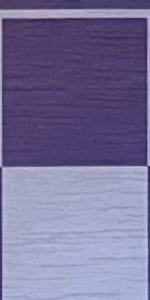
Label: Empty